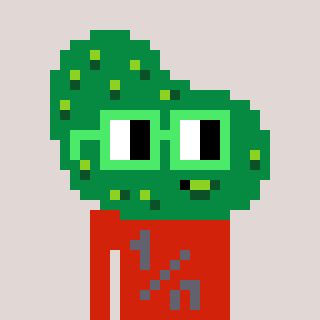
a pixel art character with square light green glasses, a pickle-shaped head and a red-colored body on a warm background